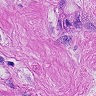
Metastatic tissue present: yes